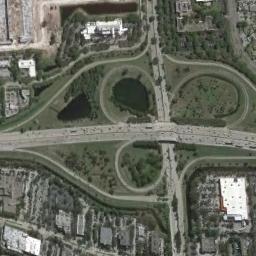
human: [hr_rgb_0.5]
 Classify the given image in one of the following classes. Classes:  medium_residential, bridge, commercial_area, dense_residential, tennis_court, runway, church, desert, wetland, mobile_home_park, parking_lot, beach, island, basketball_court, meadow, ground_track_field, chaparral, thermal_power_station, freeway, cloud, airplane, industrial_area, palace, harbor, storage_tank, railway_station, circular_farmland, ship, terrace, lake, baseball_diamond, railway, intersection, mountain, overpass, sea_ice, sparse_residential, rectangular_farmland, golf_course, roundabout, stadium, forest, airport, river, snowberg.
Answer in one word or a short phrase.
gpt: overpass